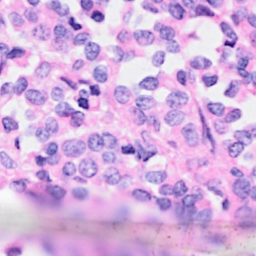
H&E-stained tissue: Breast